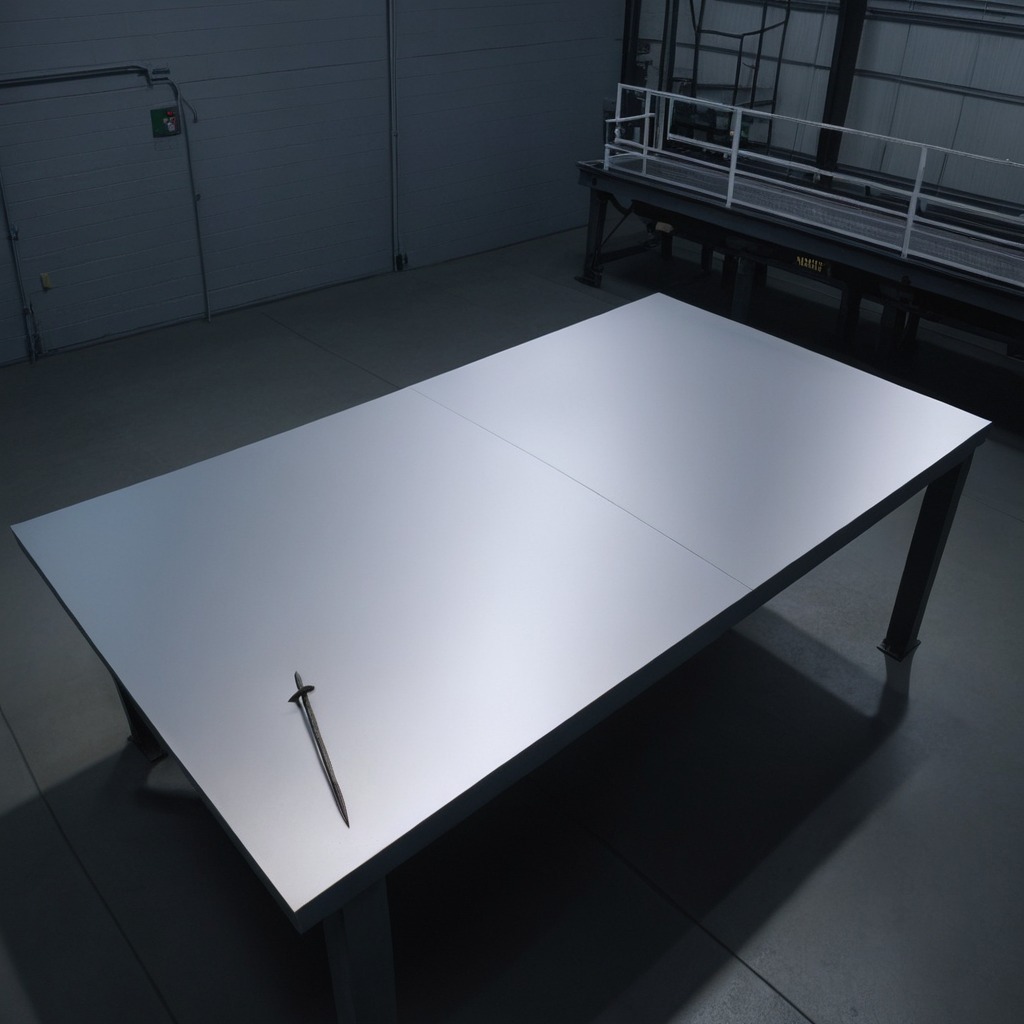
A nail is lying on the tabletop.